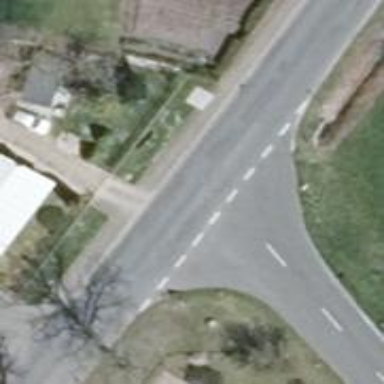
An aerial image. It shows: Tertiary road with asphalt surface.